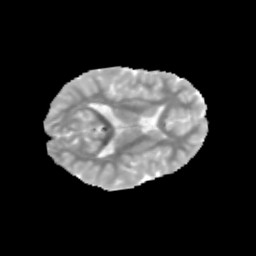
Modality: MD
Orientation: axial
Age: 10
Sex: male
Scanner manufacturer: siemens
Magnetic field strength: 3 T
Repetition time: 3.8 s
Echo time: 0.07 s